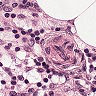
Metastatic tissue present: no